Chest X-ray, PA view. Patient: 27 years old, sex F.
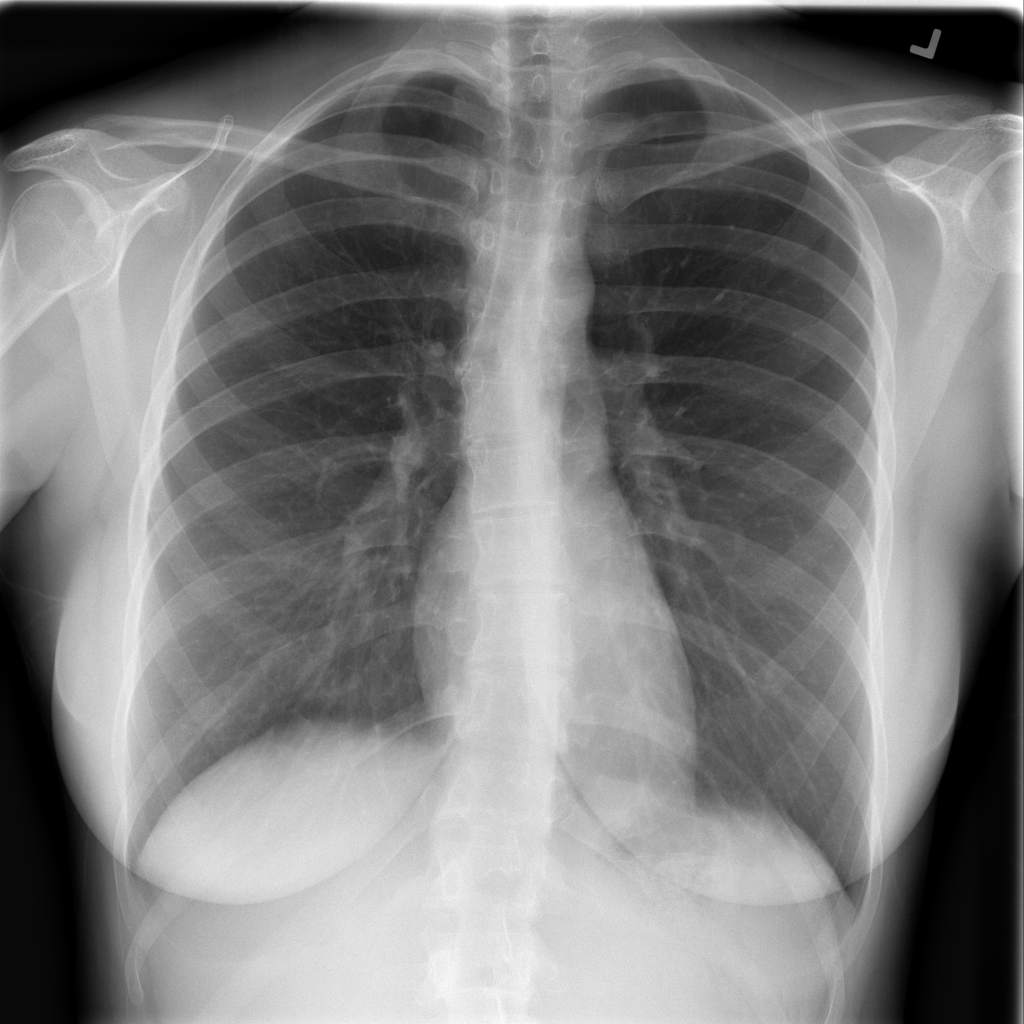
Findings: No Finding